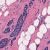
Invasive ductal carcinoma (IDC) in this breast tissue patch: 0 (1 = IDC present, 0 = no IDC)